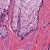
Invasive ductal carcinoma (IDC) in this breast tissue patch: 0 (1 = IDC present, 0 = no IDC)